Question: Greetings all,
I use MinGW,QT and CMake for my project.

As shown in the figure, my project has two modules.
1. libRinzoCore.DLL - a shared library which define some abstract classes and interfaces and some core functionality of the application.This module is used to implement dynamic Plugins (which are also shared libraries which automatically loaded by the application) .
2. Rinzo.exe - the main application.This uses "libRinzoCore" classes.
"libRinzoCore" mainly developed using QT objects and link against the QT library.
"Rinzo.exe" also uses QT library objects,some are not being used in "libRinzoCore".So I have to link QT Library and "libRinzoCore" with this executable.
I can compile "libRinzoCore" without problems and it generated two files "libRinzoCore.DLL" and "libRinzoCore.DLL.a"
But during compiling "Rinzo.exe" it gives the following output :
'''
Linking CXX executable Rinzo.exe
Info: resolving IRzPlugin::staticMetaObject by linking to __imp___ZN9IRzPlugin16staticMetaObjectE (auto-import)
Info: resolving IRzViewerPlugin::staticMetaObject by linking to __imp___ZN15IRzViewerPlugin16staticMetaObjectE (auto-import)
Info: resolving IRzLayeringPlugin::staticMetaObject by linking to __imp___ZN17IRzLayeringPlugin16staticMetaObjectE (auto-import)
C:\MinGWin\..\lib\gcc\mingw32.4.5\..\..\..\..\mingw32in\ld.exe: warning: auto-importing has been activated without --enable-auto-import specified on the command line.
This should work unless it involves constant data structures referencing symbols
from auto-imported DLLs.
[100%] Built target Rinzo
'''
And when executing "Rinzo.exe" it crashes with the message (this is a translation from Japanese error message)
> " Application cannot performe
correctly (0xc0000005). Click [OK] to
cancel "
Here are my CMake files for
libRinzoCore :
<URL>
Rinzo.exe :
<URL>
It works fine,If I compile "libRinzoCore" as a static-library.
And works fine on Linux.
Any tips?
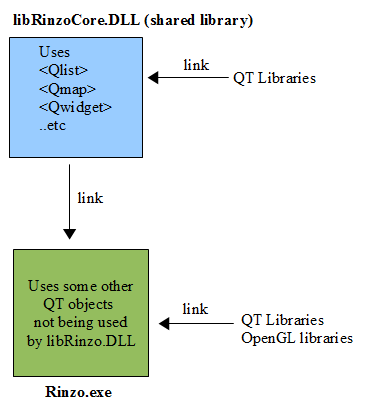
Answer: On windows you need to declare "export" part of dynamic library to make it work.
'''
#ifdef Q_WS_WIN
#ifdef RINZO_EXPORT
#define RINZO_LIB __declspec(dllexport)
#else
#define RINZO_LIB __declspec(dllimport)
#endif
#else
#define RINZO_LIB
#endif
'''
Then you need to put RINZO_LIB in front of your class declaration inside of lib (only classess you want to "export", use in external code)
'''
class RINZO_LIB YourExportedClass
{
...
}
'''
Last part is to add preprocessor macro while compiling your library. As you can see it's RINZO_EXPORT
Remember, don't add this preprocessor macro, when "importing" (using code outside library).
Also all functions require RINZO_LIB macro to be visible outside library:
'''
RINZO_LIB void yourExportedFunction()
{
...
}
'''